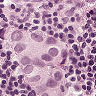
Metastatic tissue present: yes